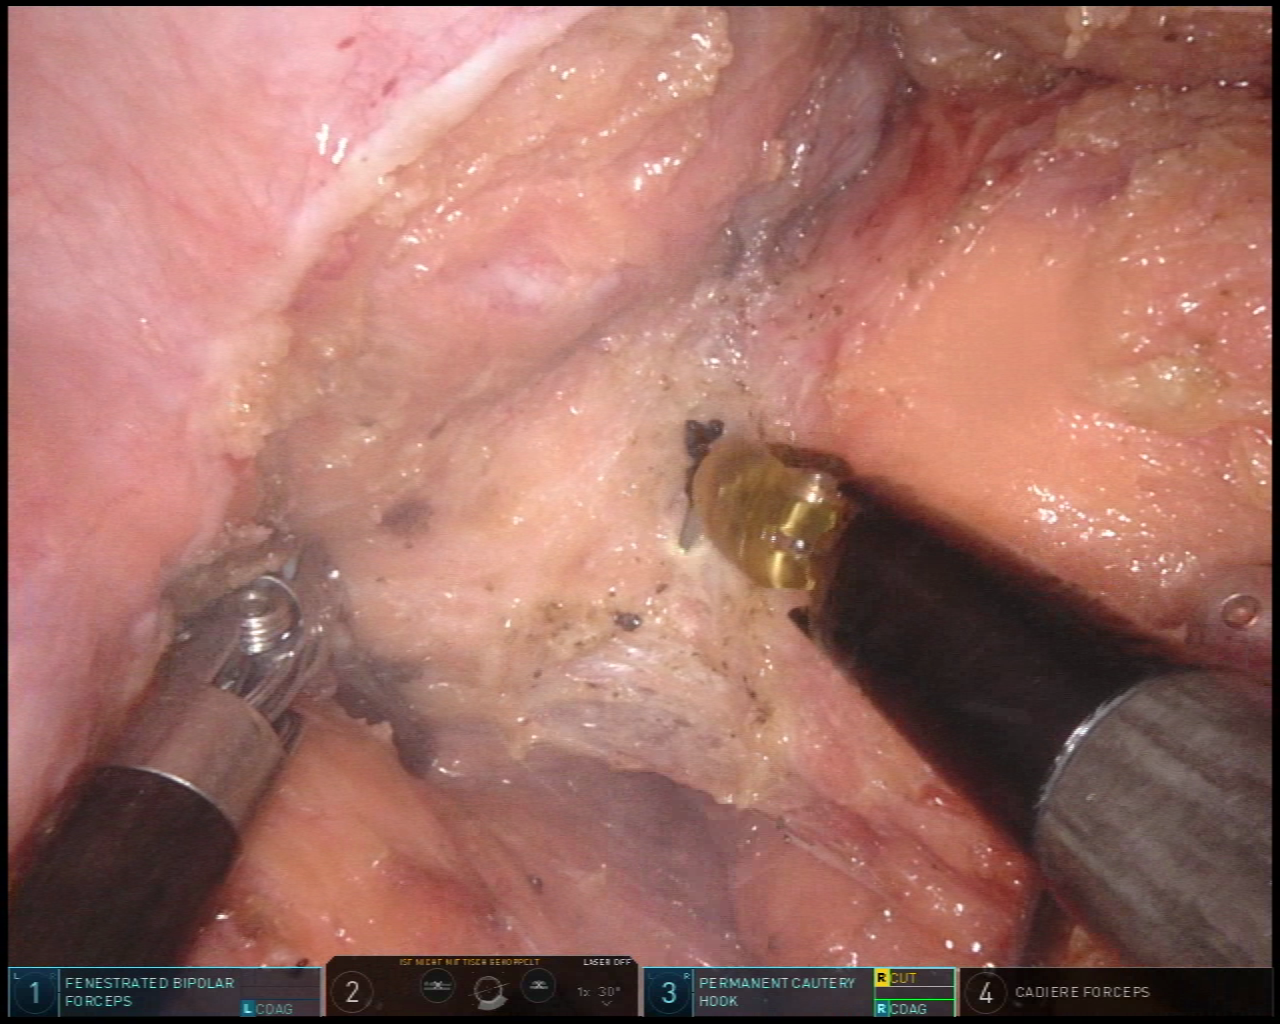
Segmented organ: vesicular_glands
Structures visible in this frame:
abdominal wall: no
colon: no
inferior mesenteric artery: no
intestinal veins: no
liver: no
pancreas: no
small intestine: no
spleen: no
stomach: no
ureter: no
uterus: no
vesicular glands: yes